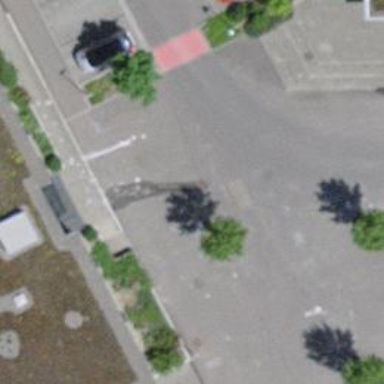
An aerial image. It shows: Bus stop equipped with public transport stop position.